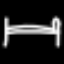
Label: bed